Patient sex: F
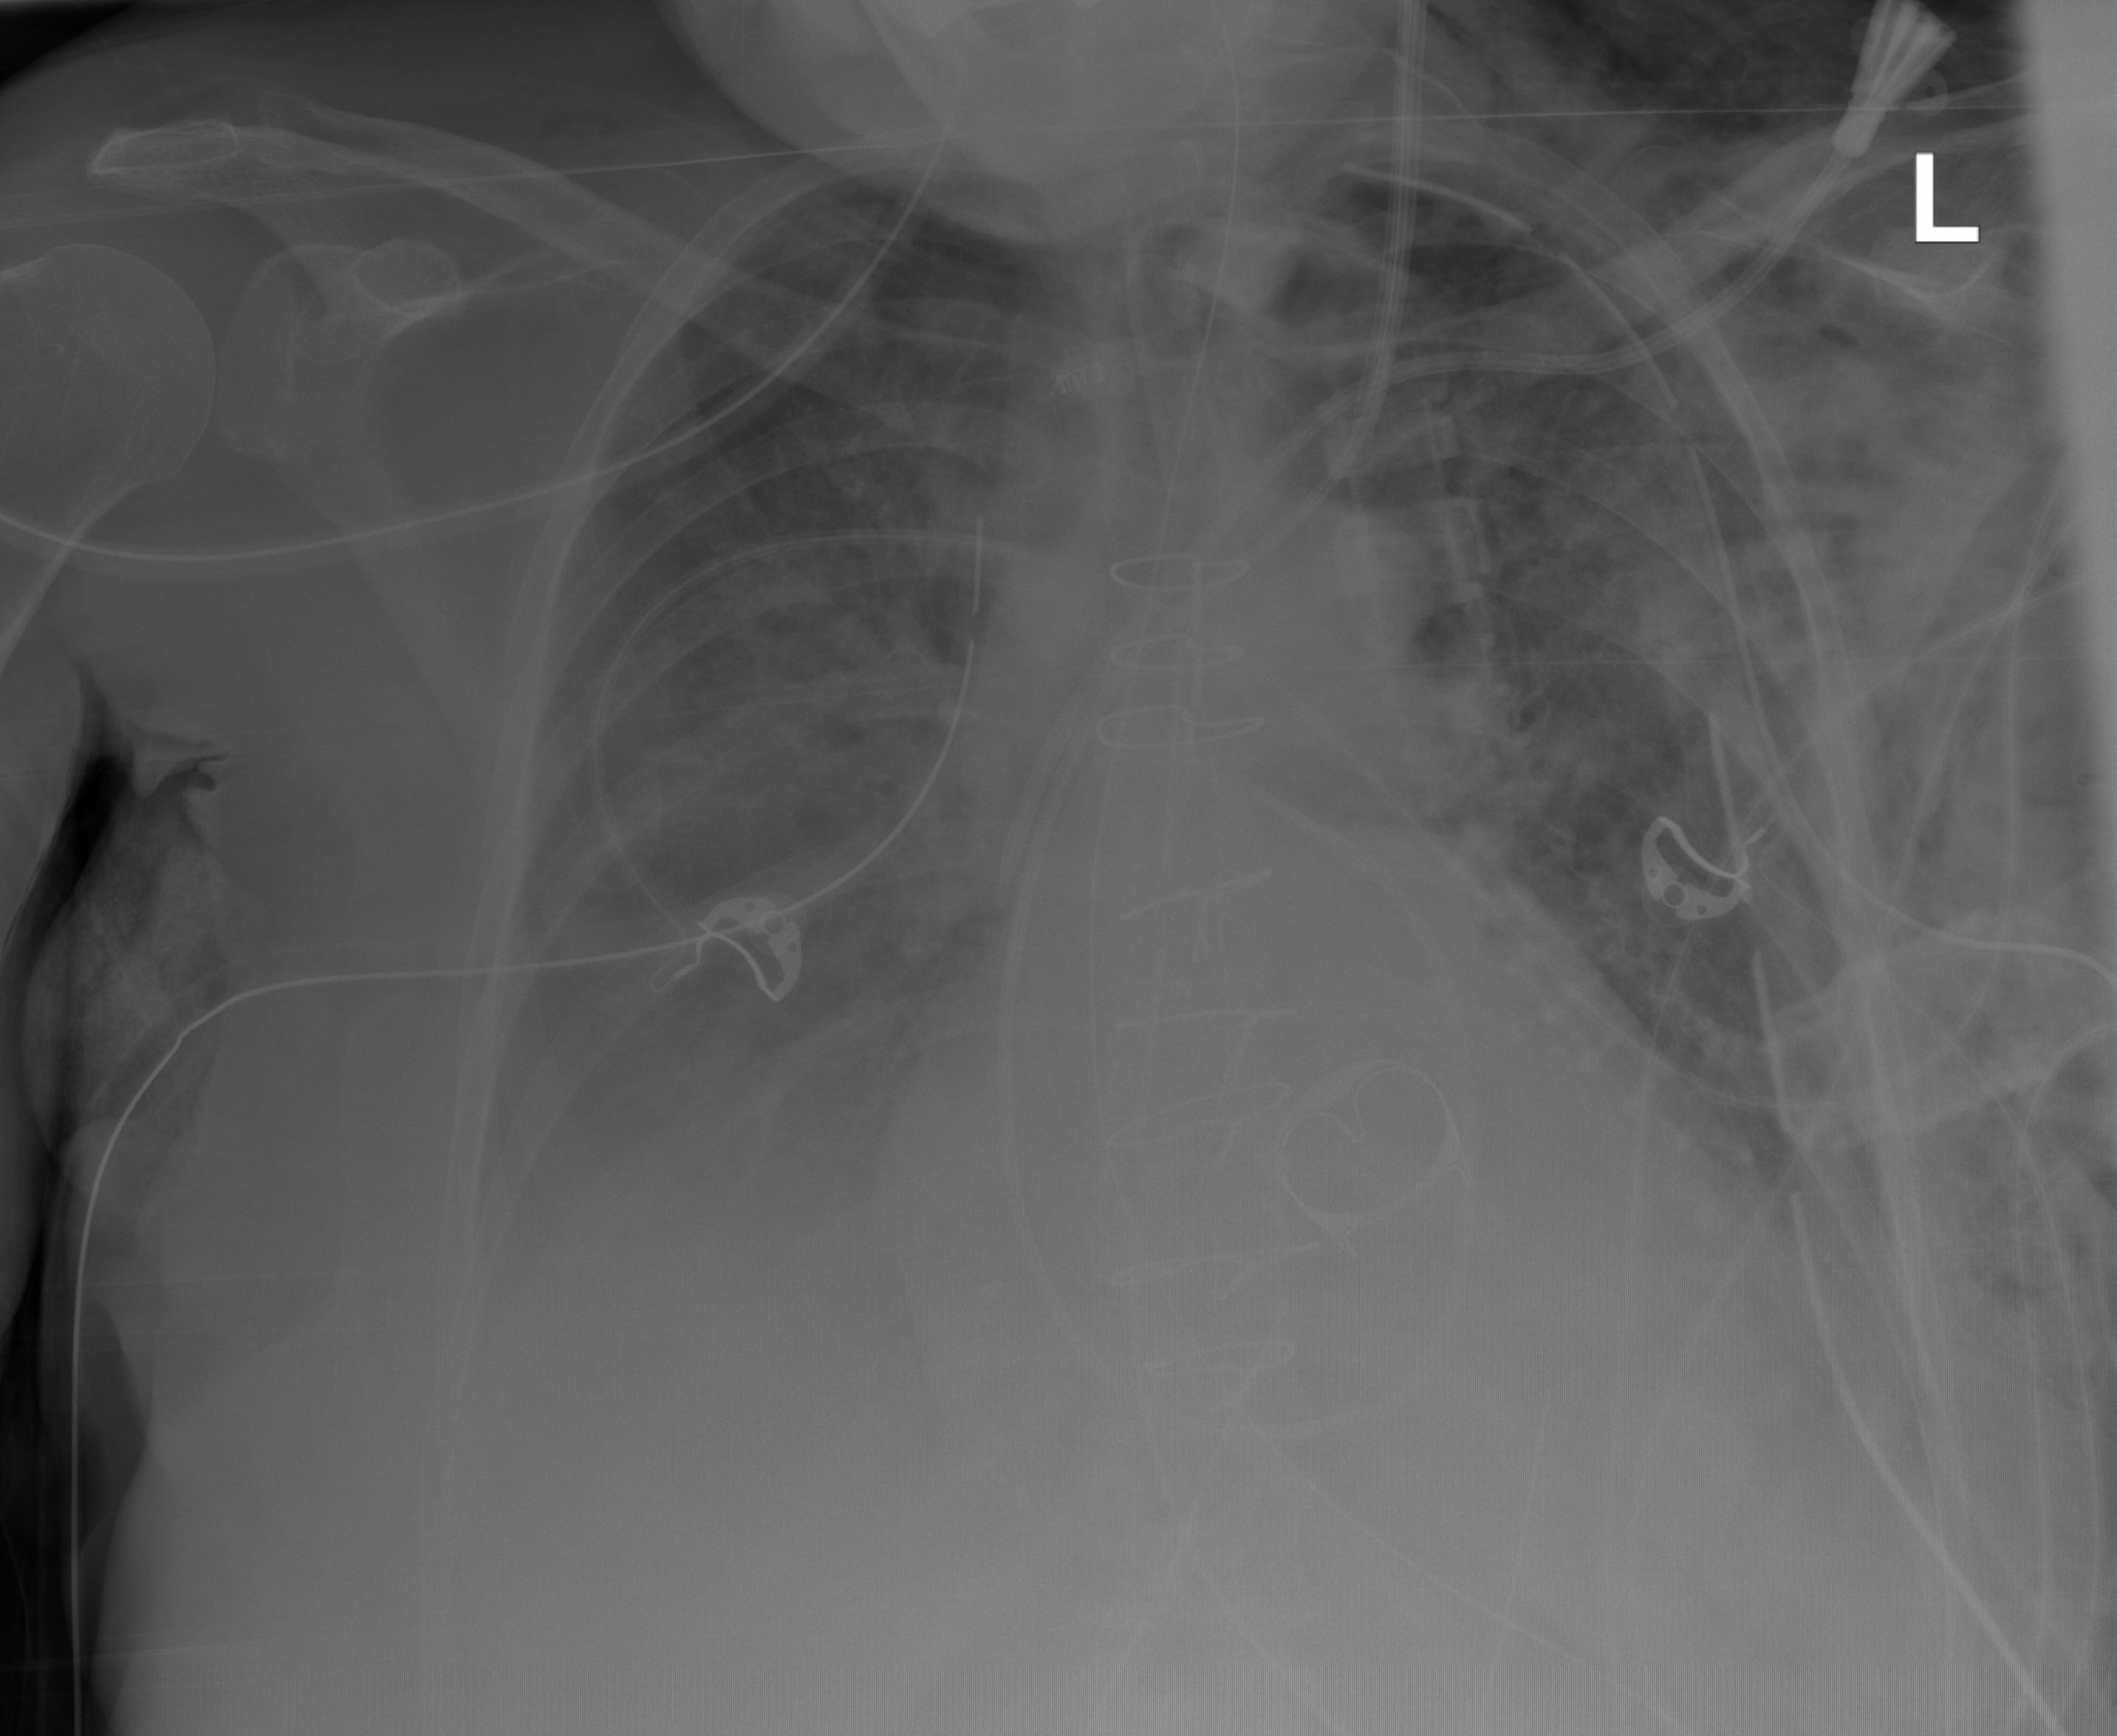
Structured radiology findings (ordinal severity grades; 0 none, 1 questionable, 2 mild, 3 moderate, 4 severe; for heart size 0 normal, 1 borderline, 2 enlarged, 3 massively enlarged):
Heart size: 0
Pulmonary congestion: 2
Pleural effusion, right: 2
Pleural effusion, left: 2
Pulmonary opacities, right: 2
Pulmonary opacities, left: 2
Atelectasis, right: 0
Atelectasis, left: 0